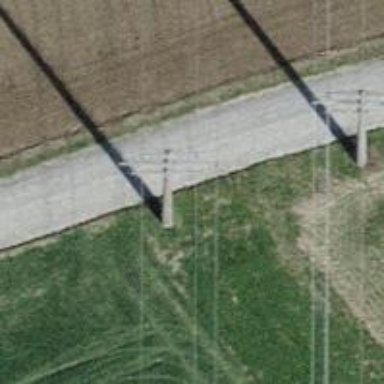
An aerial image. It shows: Power pole.